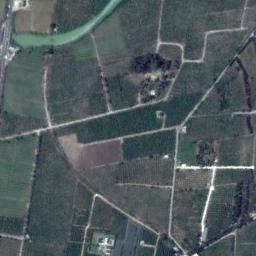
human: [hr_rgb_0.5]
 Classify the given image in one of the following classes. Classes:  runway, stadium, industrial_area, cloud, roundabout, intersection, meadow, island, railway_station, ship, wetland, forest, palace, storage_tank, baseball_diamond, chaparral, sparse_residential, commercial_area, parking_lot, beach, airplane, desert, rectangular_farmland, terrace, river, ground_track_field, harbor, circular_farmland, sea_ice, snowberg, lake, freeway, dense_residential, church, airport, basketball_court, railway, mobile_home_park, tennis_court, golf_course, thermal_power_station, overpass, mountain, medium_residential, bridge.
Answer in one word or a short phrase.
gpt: rectangular_farmland